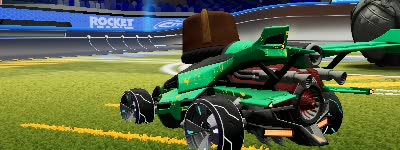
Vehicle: aftershock